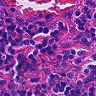
Metastatic tissue present: no